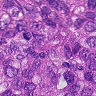
Metastatic tissue present: yes